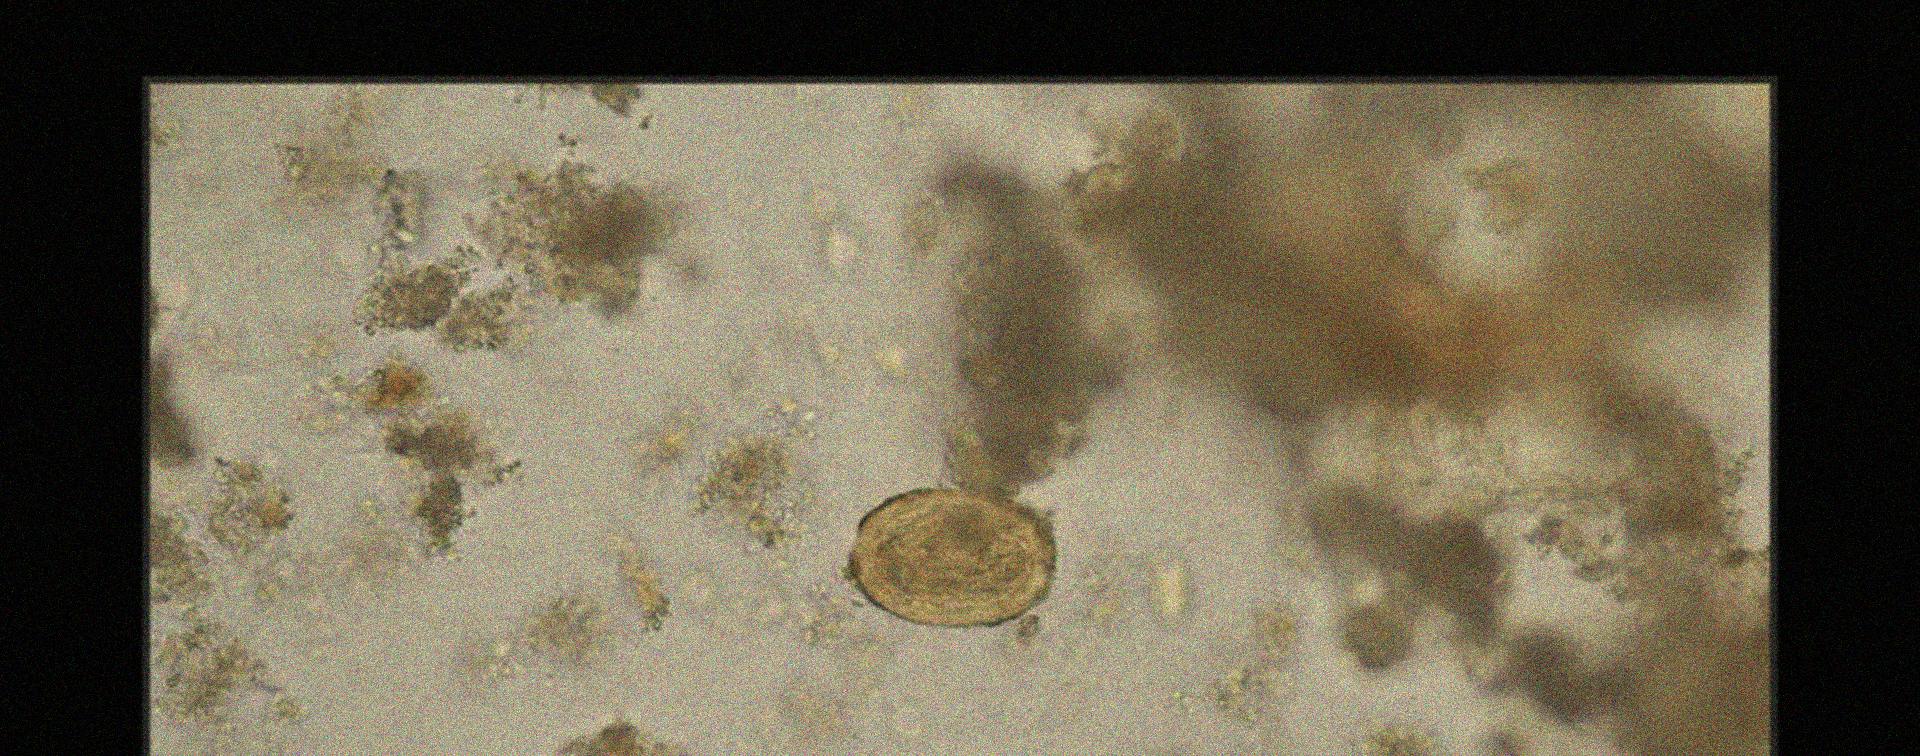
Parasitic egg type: Ascaris lumbricoides